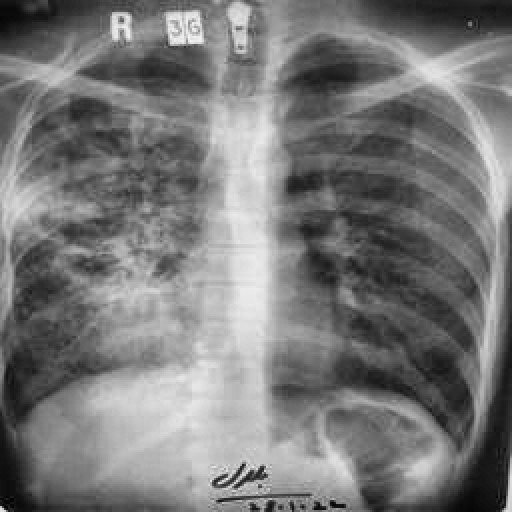
Finding: TUBERCULOSIS